Question: I have an
And I make publish it using Publishing feature in VS2008.
[Project=>Project Properties=>Publish=>Publish Now].
When I install the publish project in my own PC its working well....but at some clients PC it gives me following error message.
and don't let me install an application at that PC...
installation process stops Immediately.

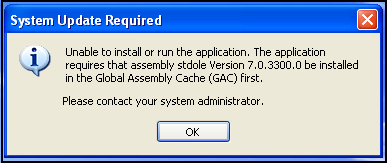
Answer: 1. Is .net framework is installed on client machine ?
2. is all dll are registered by you in GAC which is utilize by you in your project ? register you dll using : http://msdn.microsoft.com/en-us/library/ex0ss12c%28v=vs.80%29.aspx by using GACUTIL